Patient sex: M
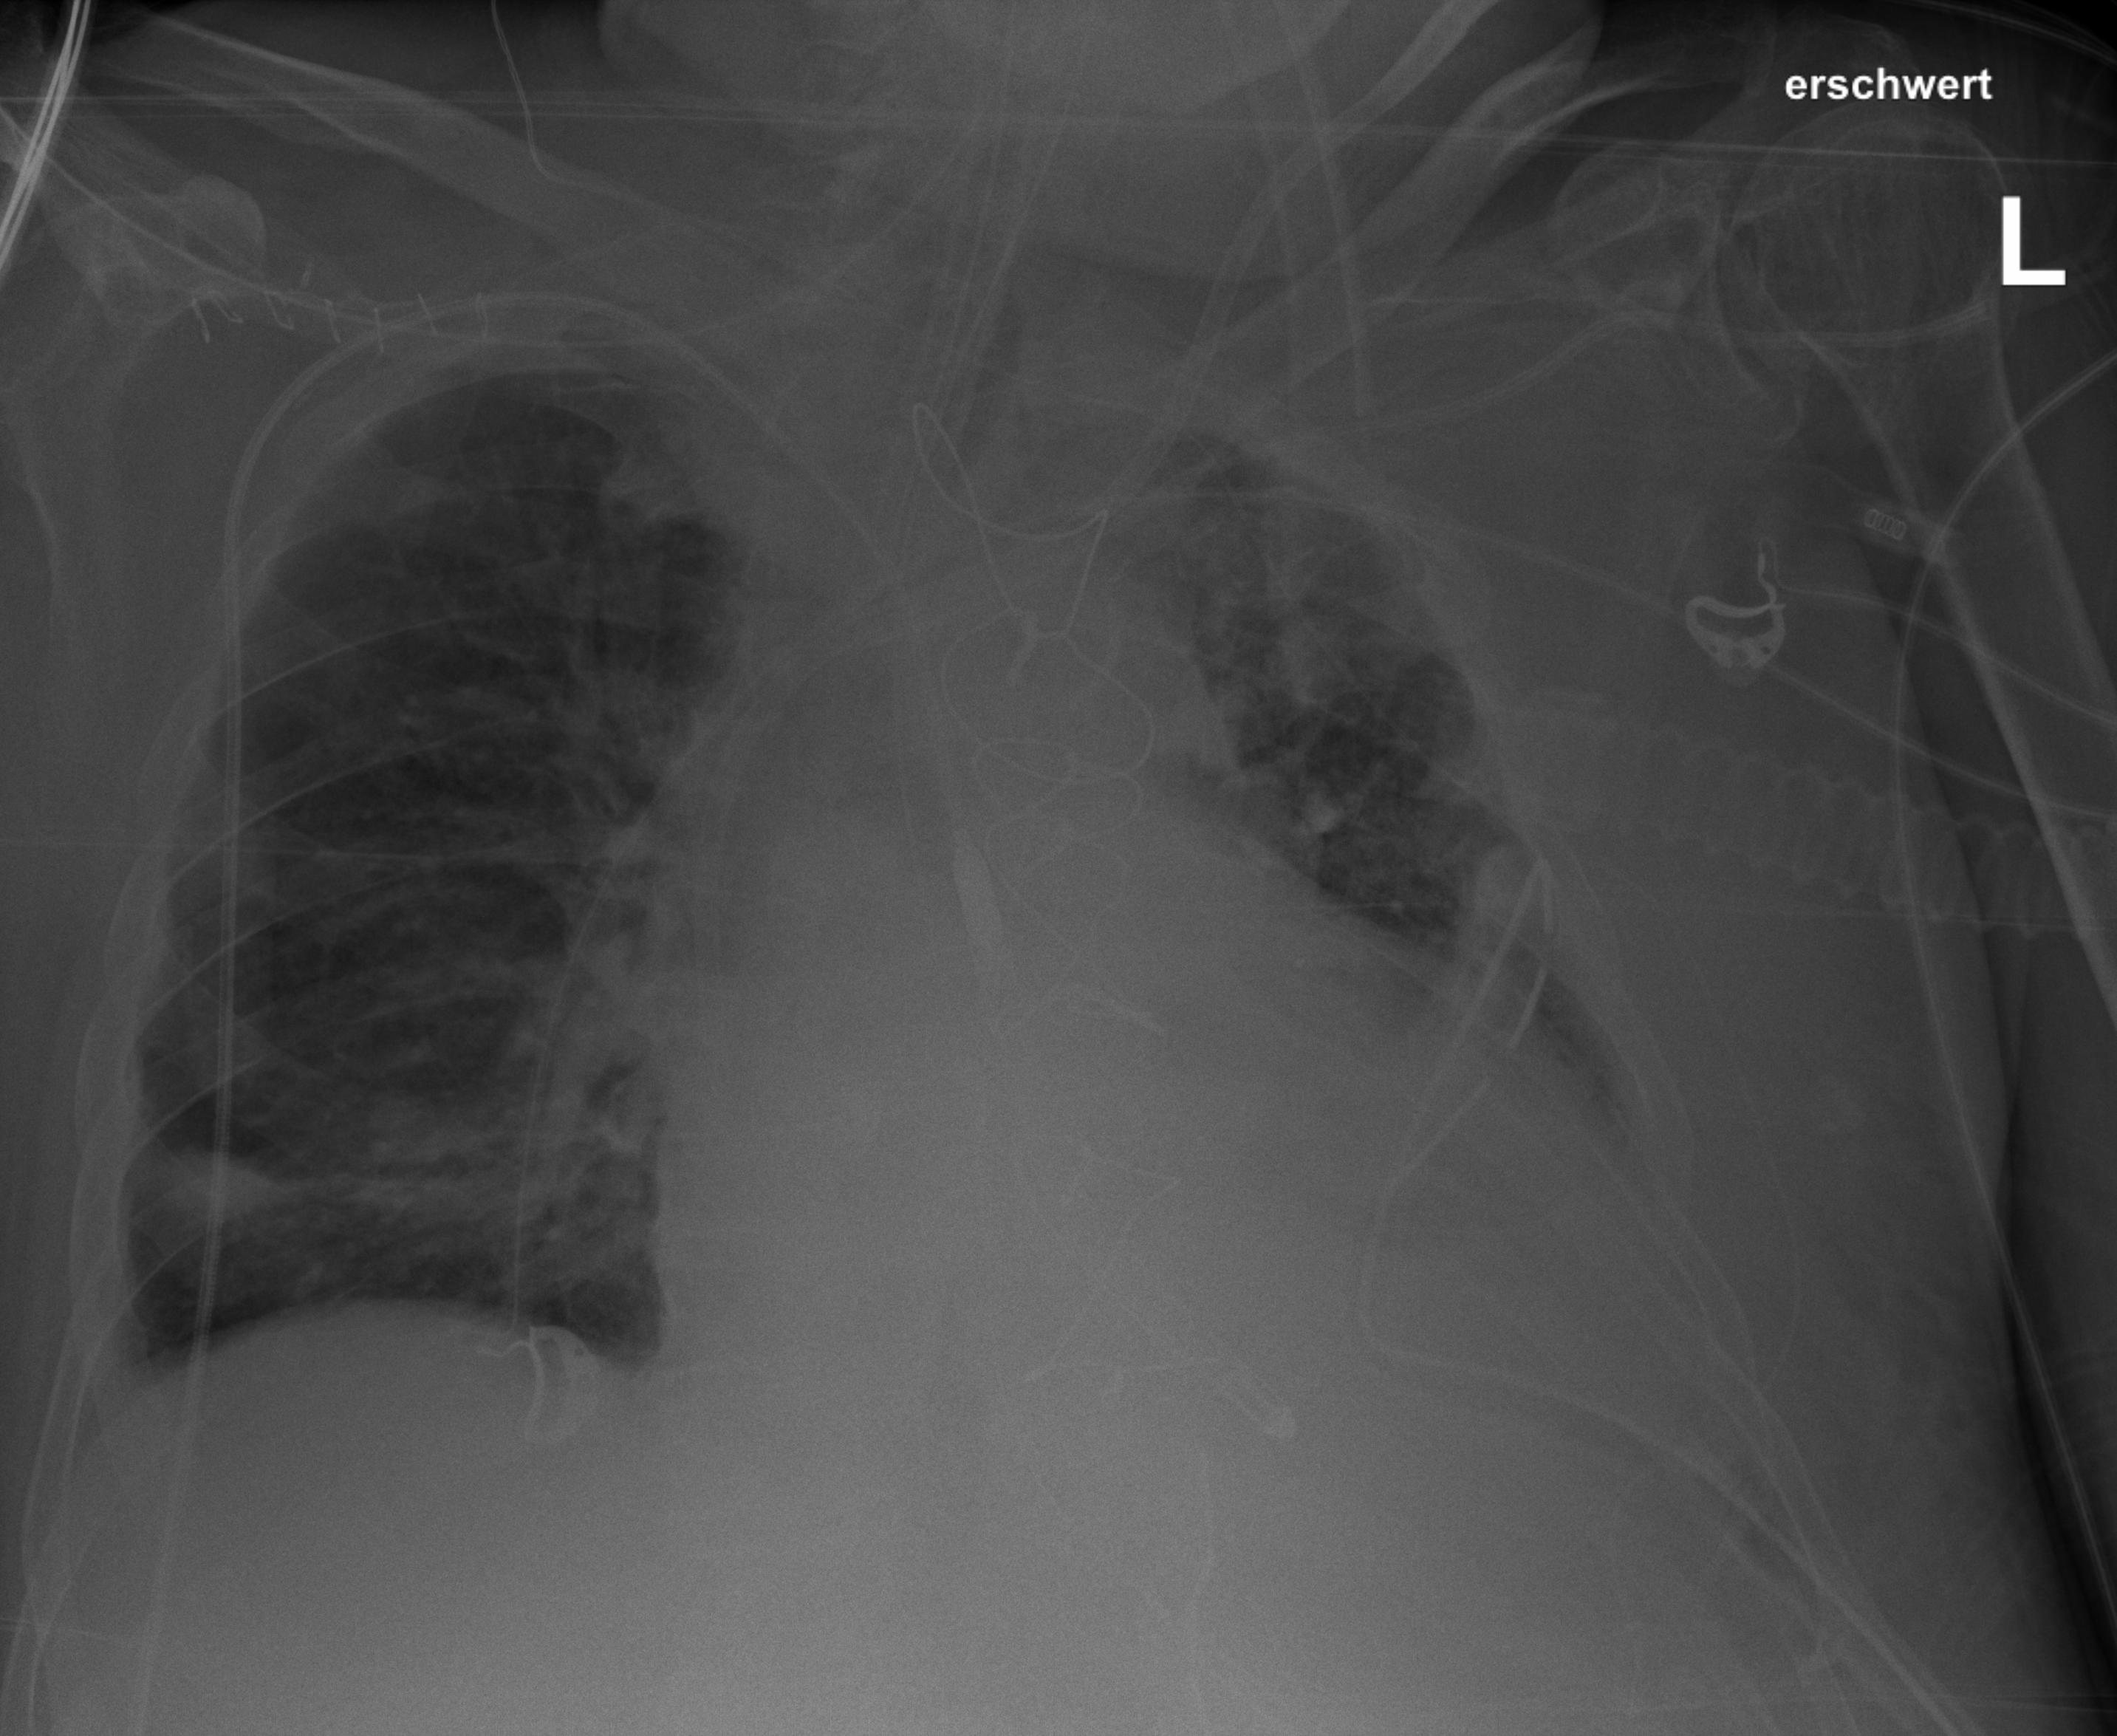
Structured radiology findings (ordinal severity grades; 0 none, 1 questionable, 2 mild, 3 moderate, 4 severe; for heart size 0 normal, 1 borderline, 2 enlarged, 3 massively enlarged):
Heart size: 2
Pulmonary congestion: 2
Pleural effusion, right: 0
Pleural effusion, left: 3
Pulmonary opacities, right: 2
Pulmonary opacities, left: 3
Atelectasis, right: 2
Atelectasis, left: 3